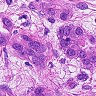
Metastatic tissue present: yes